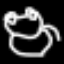
Label: frog